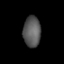
Tissue: lung
Cell type: Endothelial cells
Senescence score: 0.6111
Nuclear area (px): 528
Mean DAPI intensity: 87.765